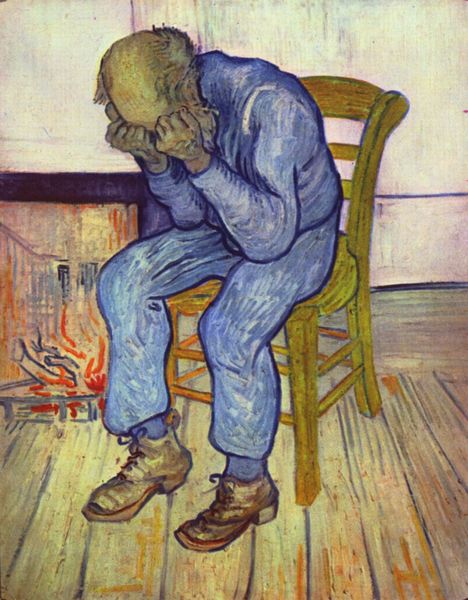
Titel: An der Schwelle der Ewigkeit
Künstler: Vincent van Gogh
Standort: Otterlo
Institution: Kröller-Müller Museum
Schlagwörter: blau, feuer, gemälde, kopf, mann, weiß, gelb, impressionismus, ocker, sitzen, braun, grau, haar, hell, hintergrund, holz, licht, ohr, orange, profil, raum, stuhl, zimmer, rot, beige, expressionismus, alt, anzug, bart, hose, wand, arm, arme, augen, gesicht, tod, trauer, bildnis, hände, innenraum, porträt, rückenlehne, boden, interieur, sitzend, schultern, traurig, kamin, ofen, beine, lehne, alter mann, schuhe, moderne, lila, van gogh, dielen, diele, detail, glatze, maler, bretter, holzdielen, selbstporträt, bauer, versteckt, fugen, alter, greis, gogh, brennen, flammen, munch, kauernd, weinen, faust, fäuste, selbstbildnis, vincent van gogh, kaminfeuer, verzweiflung, schmerz, verstecken, verdeckt, opa, tragik, vincent, weinend, herd, gefühl, emotion, kummer, hintergrun, depression, klassische, arn, van gigh, bodendiele, bodendielen, pijama, biter, sachuhe, fdaust